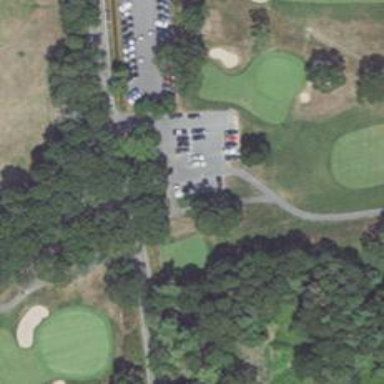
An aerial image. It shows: Path for golf carts.